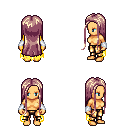
a pixel art fantasy rpg character, female body template, human, tanned skin, yellow tattered cape, gold greaves, white blonde extra-long hairstyle, white cloth bracers, four views (front, back, left, right), 2x2 character sprite sheet, small pixel art, hard edges, no anti-aliasing